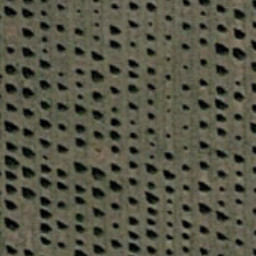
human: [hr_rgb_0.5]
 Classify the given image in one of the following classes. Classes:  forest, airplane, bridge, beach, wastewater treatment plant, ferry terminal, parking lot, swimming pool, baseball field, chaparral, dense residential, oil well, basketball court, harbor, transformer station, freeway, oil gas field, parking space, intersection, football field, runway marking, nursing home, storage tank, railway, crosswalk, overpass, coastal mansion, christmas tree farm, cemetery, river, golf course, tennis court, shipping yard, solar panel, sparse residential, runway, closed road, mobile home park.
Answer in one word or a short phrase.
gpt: christmas tree farm